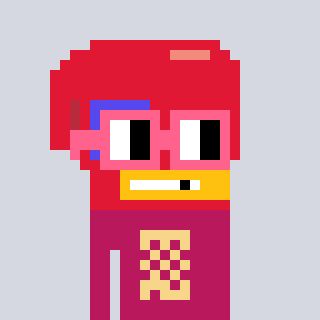
a pixel art character with square pink glasses, a boxing glove-shaped head and a darkpink-colored body on a cool background